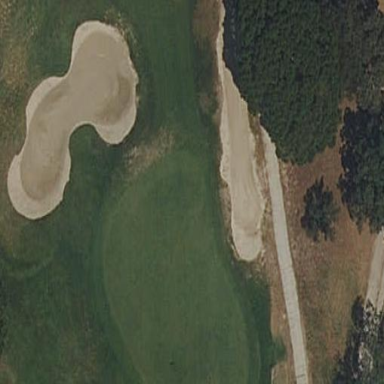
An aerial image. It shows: Golf green.